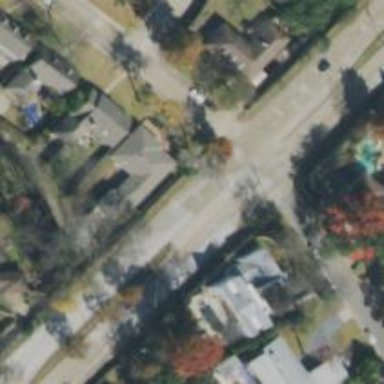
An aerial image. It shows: Secondary road.